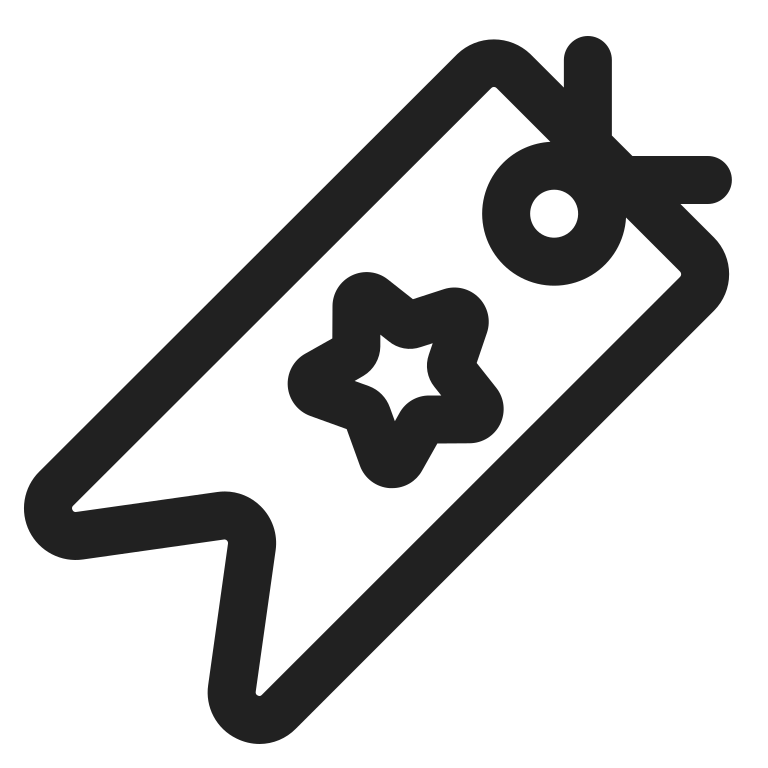
bookmark high contrast